Interaction volume radius: 5 \u00c5
Interaction volume height: 25 \u00c5
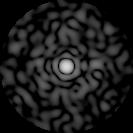
Disorder parameter: 0.7733